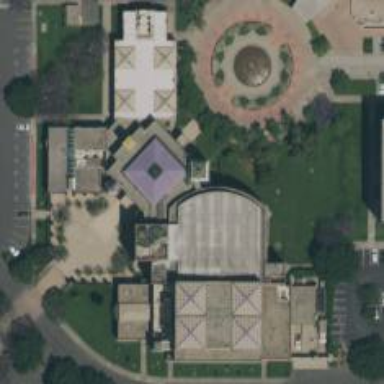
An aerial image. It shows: Theatre building.